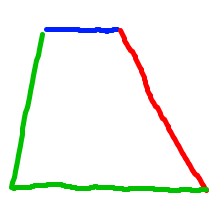
Shape: trapezoid